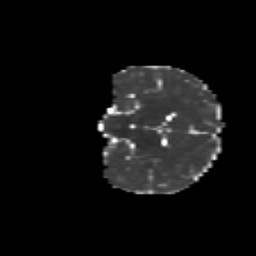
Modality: MD
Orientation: coronal
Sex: female
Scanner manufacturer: siemens
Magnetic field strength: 3 T
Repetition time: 5 s
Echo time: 0.071 s